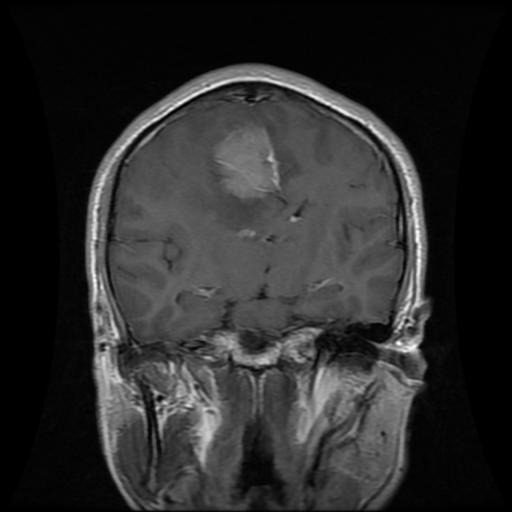
Label: meningioma